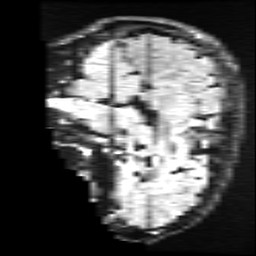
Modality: FLAIR
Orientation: sagittal
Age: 27
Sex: male
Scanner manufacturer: ge
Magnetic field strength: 3 T
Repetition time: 11 s
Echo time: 0.1497 s